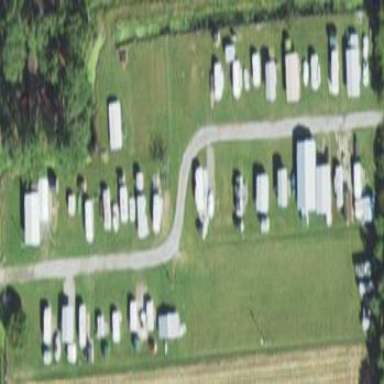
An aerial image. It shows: Caravan site for tourism.